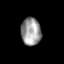
Tissue: skin
Cell type: Epithelial cells
Senescence score: 0.2243
Nuclear area (px): 541
Mean DAPI intensity: 153.804